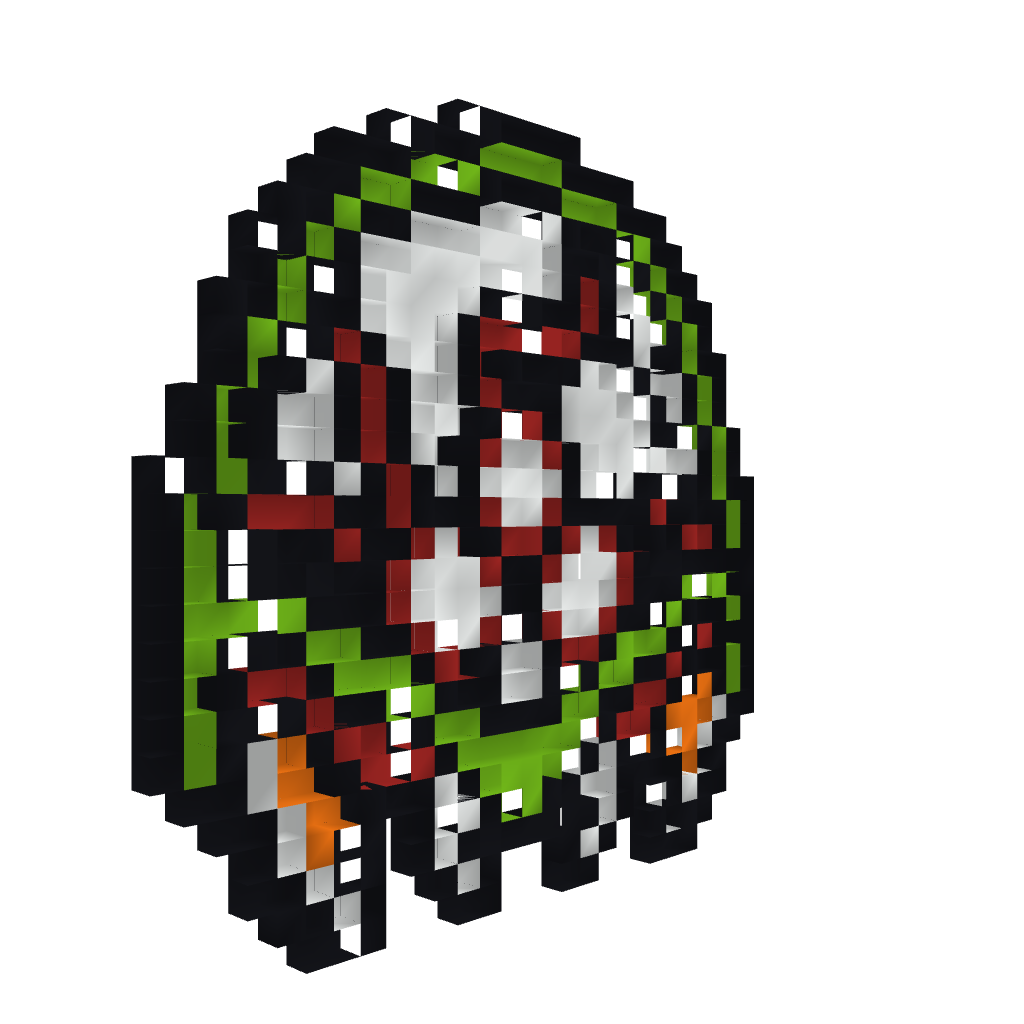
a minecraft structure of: Metroid